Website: ulta-beauty
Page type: billing-address
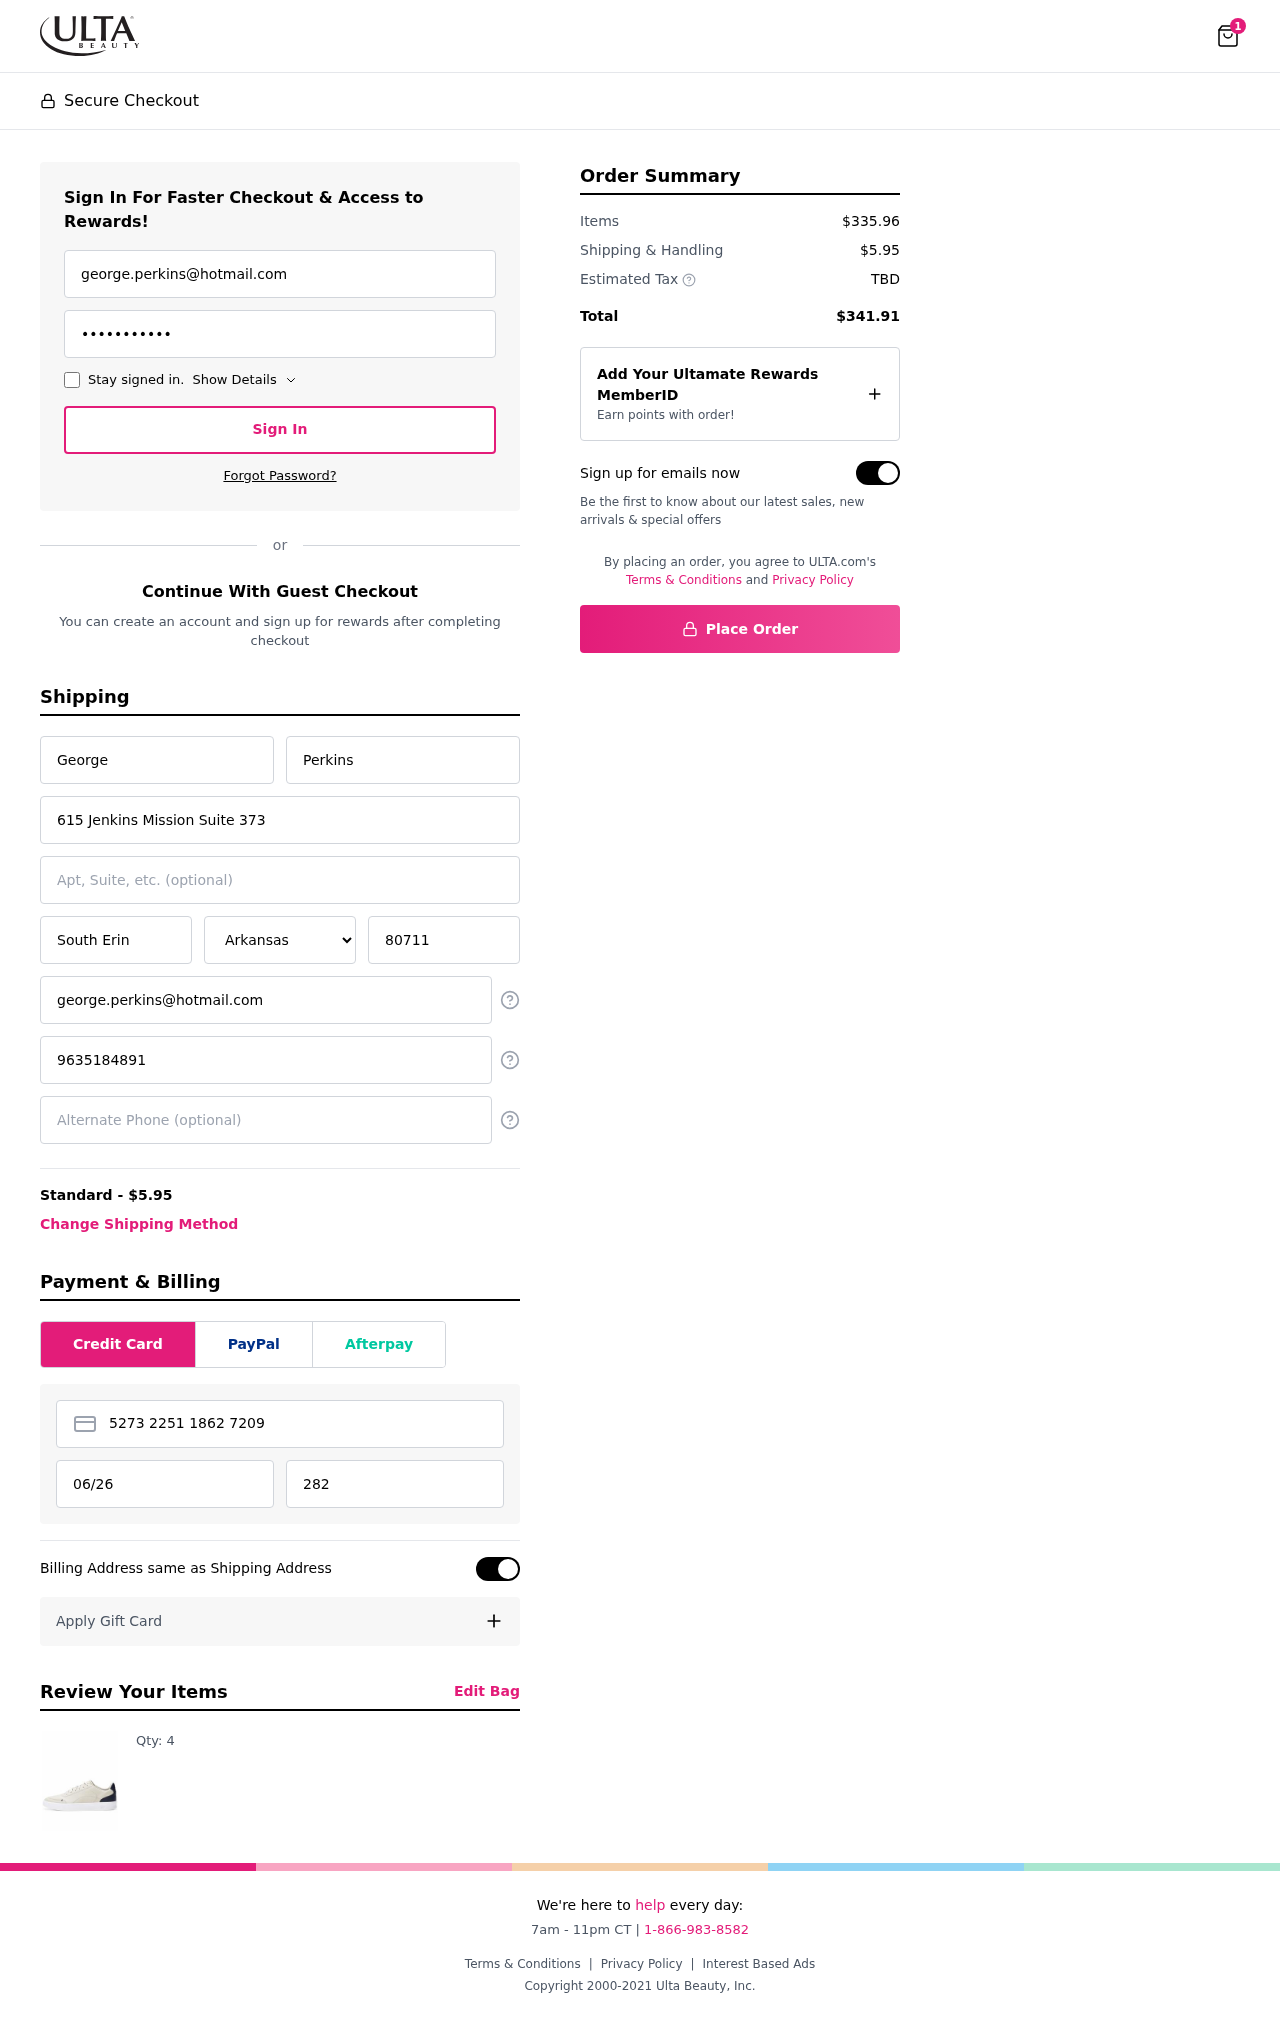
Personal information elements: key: PII_STATE
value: Arkansas
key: PII_EMAIL
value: george.perkins@hotmail.com
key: PII_FIRSTNAME
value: George
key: PII_LASTNAME
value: Perkins
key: PII_STREET
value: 615 Jenkins Mission Suite 373
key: PII_CITY
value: South Erin
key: PII_POSTCODE
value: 80711
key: PII_PHONE
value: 9635184891
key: PII_CARD_NUMBER
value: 5273 2251 1862 7209
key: PII_CARD_EXPIRY
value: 06/26
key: PII_CARD_CVV
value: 282
Product elements: key: PRODUCT1_QUANTITY
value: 4
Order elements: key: ORDER_NUM_ITEMS
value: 1
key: ORDER_SHIPPING_COST
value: $5.95
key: ORDER_SUBTOTAL
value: $335.96
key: ORDER_TOTAL
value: $341.91